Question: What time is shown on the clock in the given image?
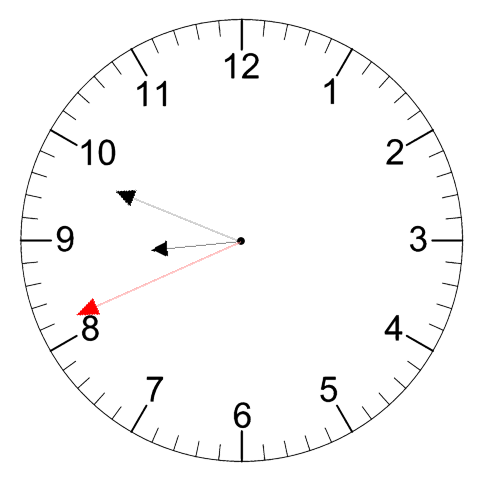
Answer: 08:48:41